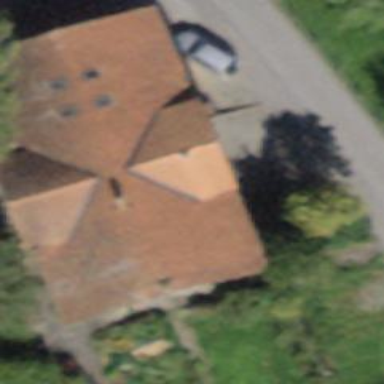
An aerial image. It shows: Farm building.